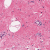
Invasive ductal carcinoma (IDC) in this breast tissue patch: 0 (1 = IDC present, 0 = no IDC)